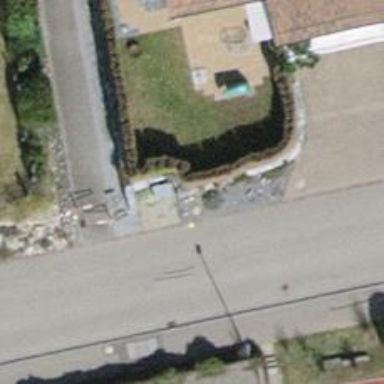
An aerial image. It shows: Hedge acting as barrier.